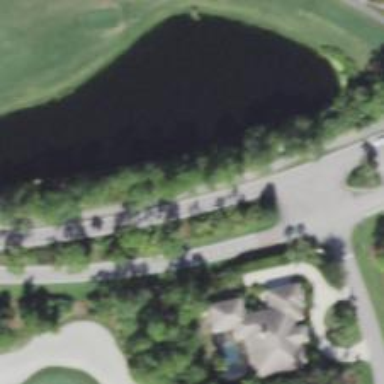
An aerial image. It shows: Path used for both walking and golf.